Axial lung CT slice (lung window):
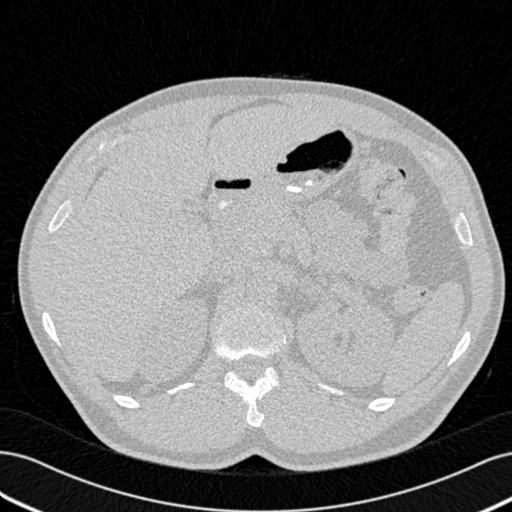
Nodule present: no